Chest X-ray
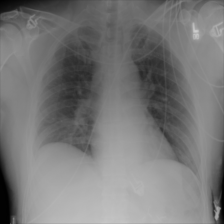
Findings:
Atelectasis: negative
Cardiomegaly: negative
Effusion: negative
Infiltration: negative
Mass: negative
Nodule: negative
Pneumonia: negative
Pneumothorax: negative
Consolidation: negative
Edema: negative
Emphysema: negative
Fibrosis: negative
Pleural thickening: negative
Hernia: negative